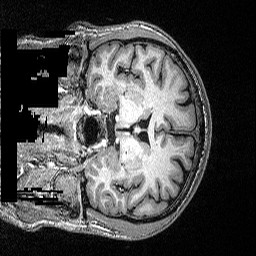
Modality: T1w
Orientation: coronal
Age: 41
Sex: male
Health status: ill
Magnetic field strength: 3 T
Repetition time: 2.53 s
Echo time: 0.00331 s